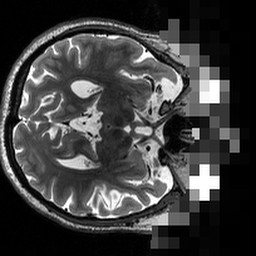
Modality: T2w
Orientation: axial
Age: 29
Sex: female
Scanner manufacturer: siemens
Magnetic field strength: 3 T
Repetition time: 3.39 s
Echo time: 0.39 s